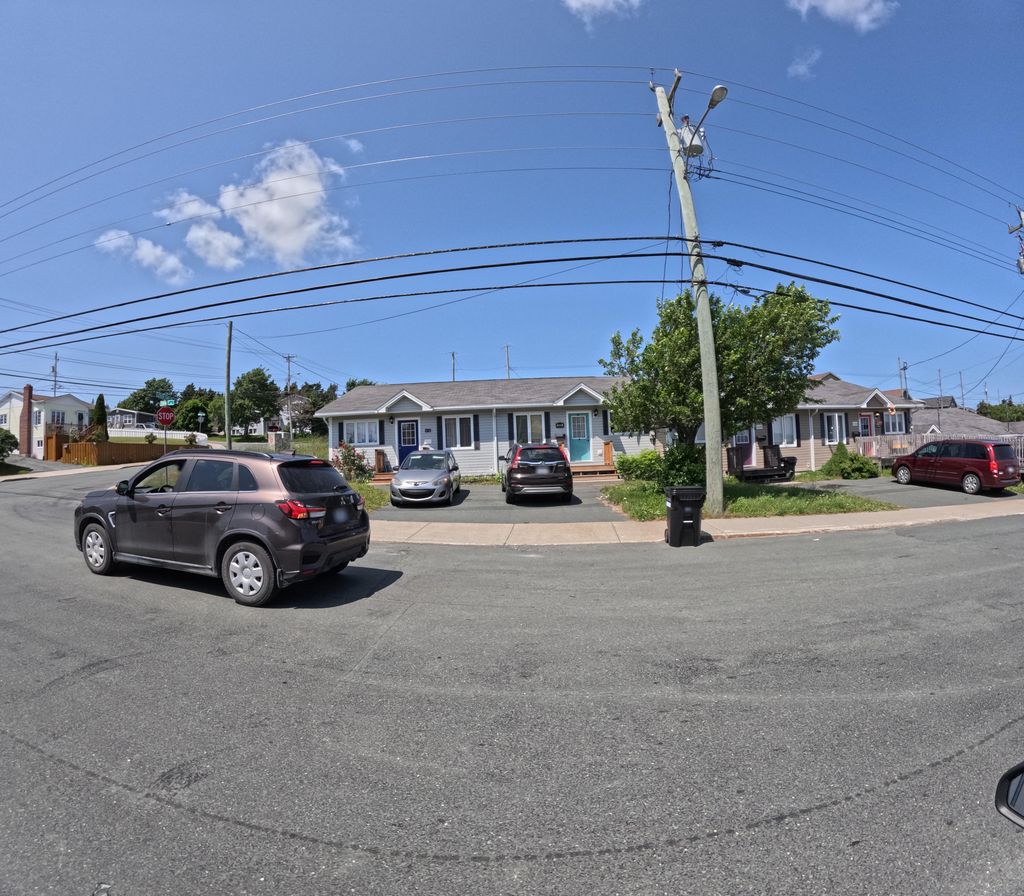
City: st_johns